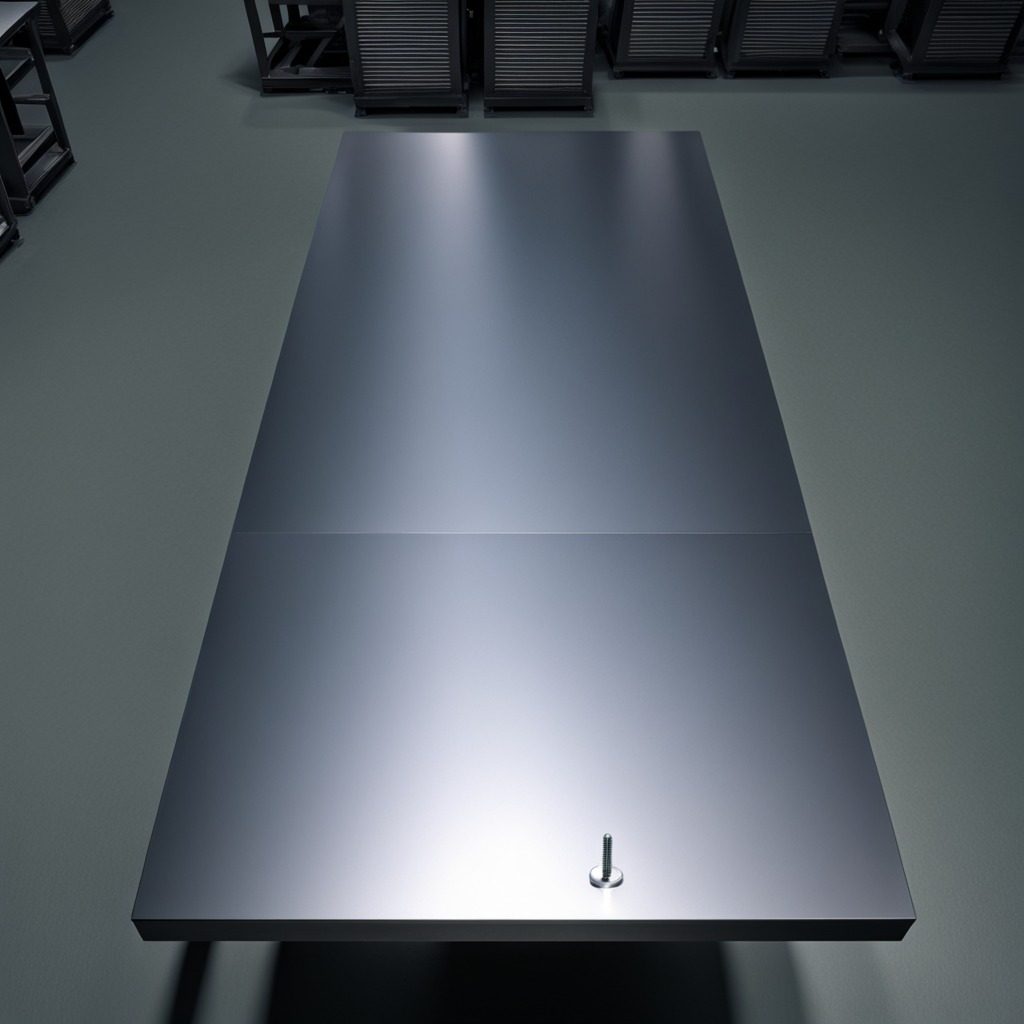
A metal screw is lying on the clean empty table in a basement in the evening soft directional lighting on the tabletop realistic grain studio-quality clarity centered framing